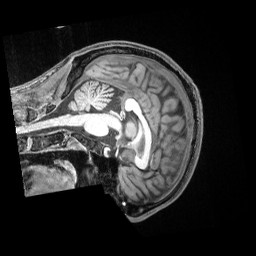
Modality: T1w
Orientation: sagittal
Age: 26
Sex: male
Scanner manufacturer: siemens
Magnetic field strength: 3 T
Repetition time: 2 s
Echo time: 0.00339 s